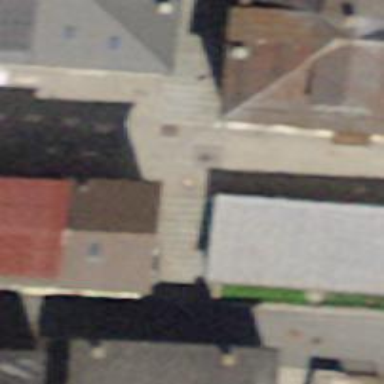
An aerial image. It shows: Road with steps.